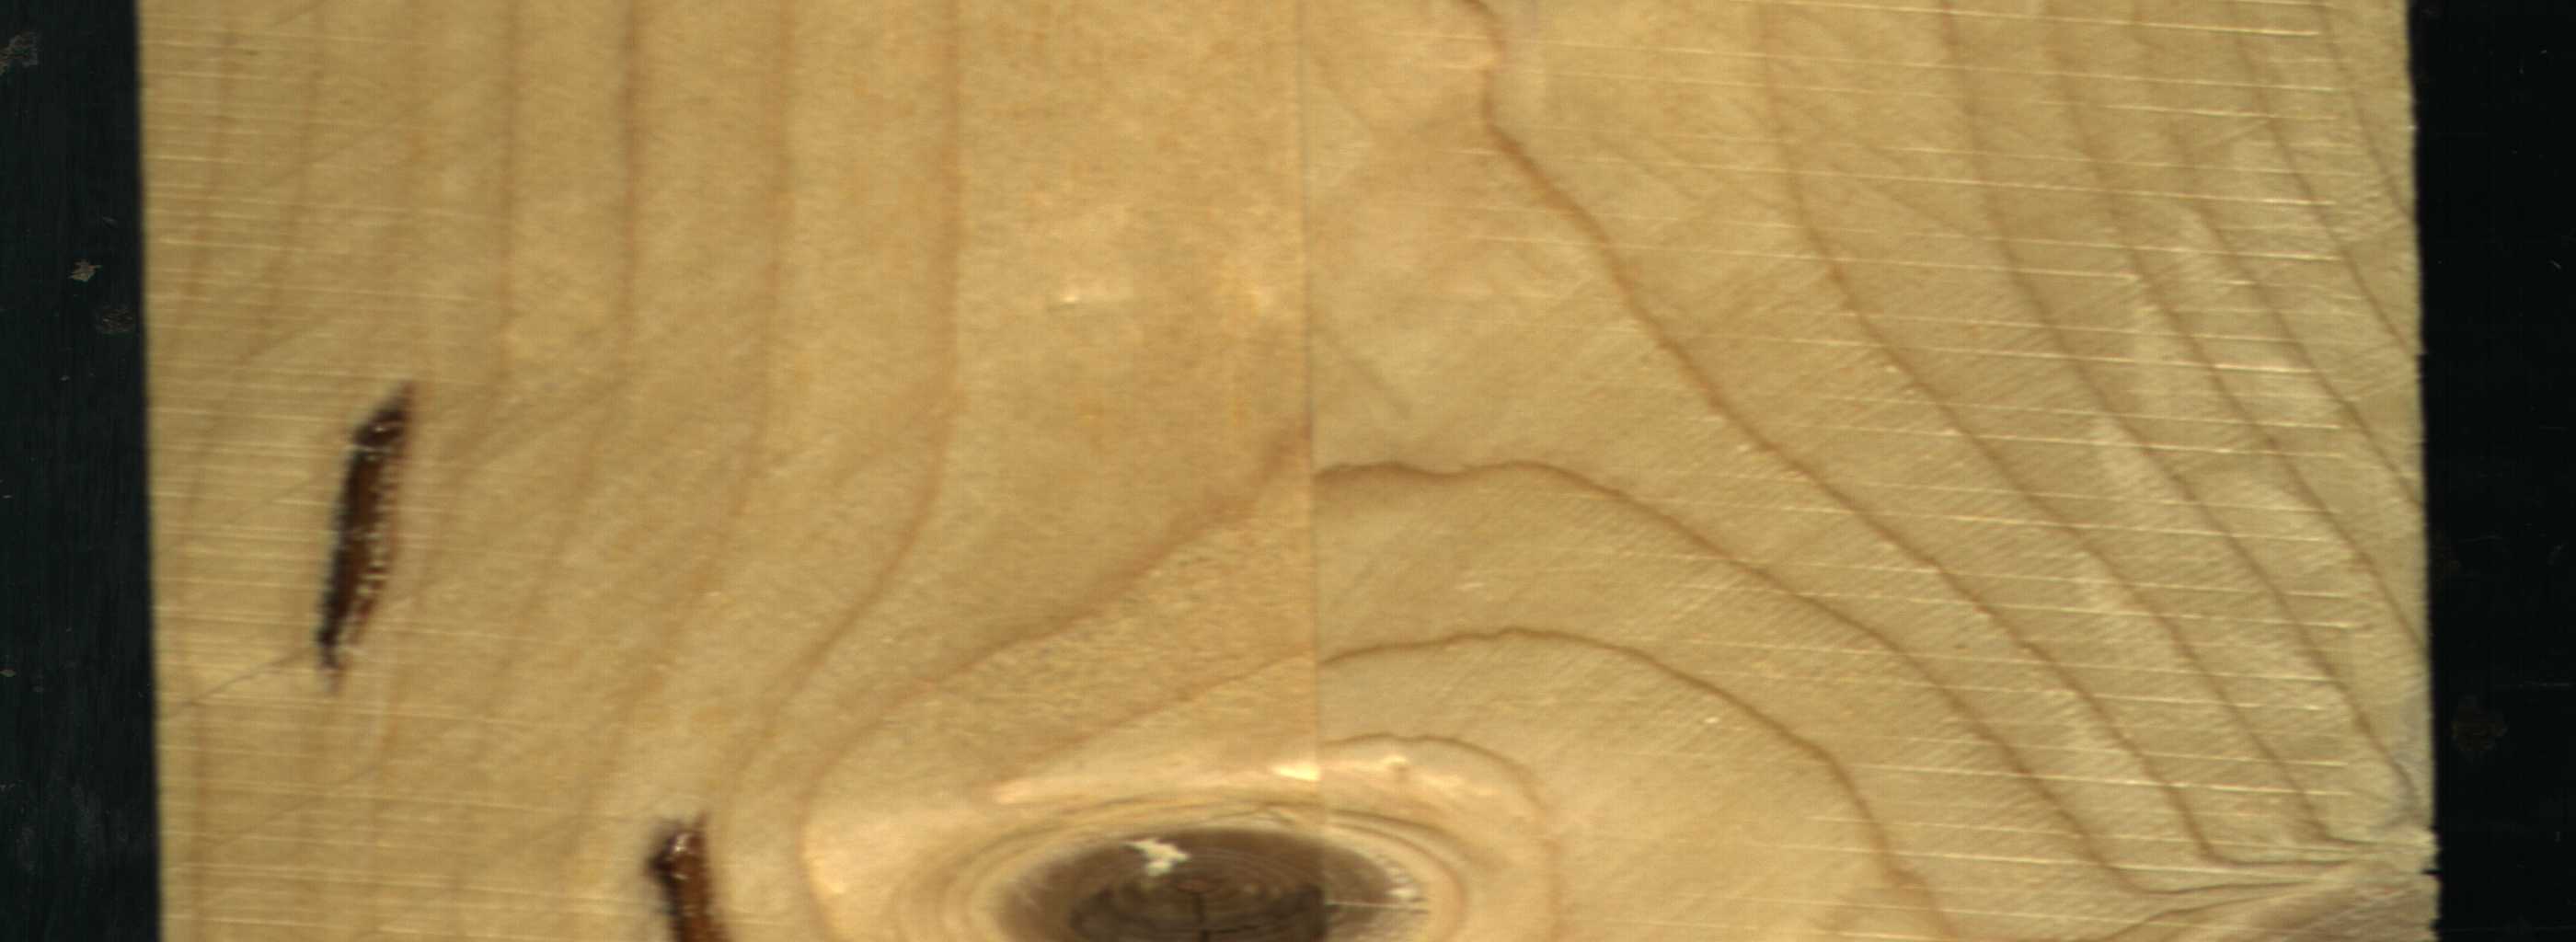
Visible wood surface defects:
resin
resin
Dead_Knot
Live_Knot